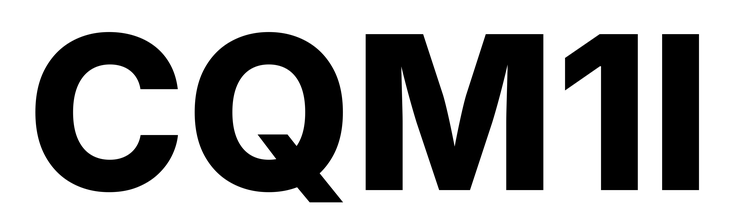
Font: Inter_ExtraBold